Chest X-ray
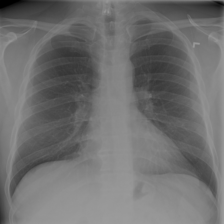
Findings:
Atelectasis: negative
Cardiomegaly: negative
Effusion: negative
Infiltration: positive
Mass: negative
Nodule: negative
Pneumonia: negative
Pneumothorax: negative
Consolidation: negative
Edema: negative
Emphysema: negative
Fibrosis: negative
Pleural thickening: negative
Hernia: negative